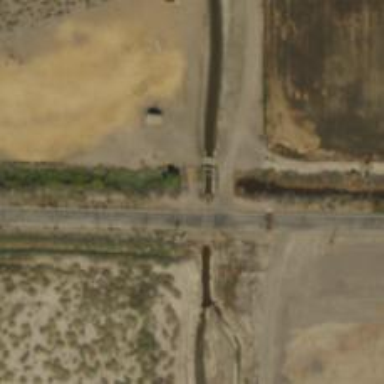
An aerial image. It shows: Sluice gate on waterway.